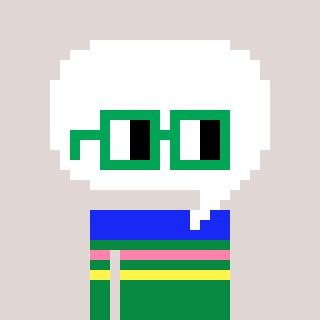
a pixel art character with square green glasses, a speech bubble-shaped head and a green-colored body on a warm background